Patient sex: F
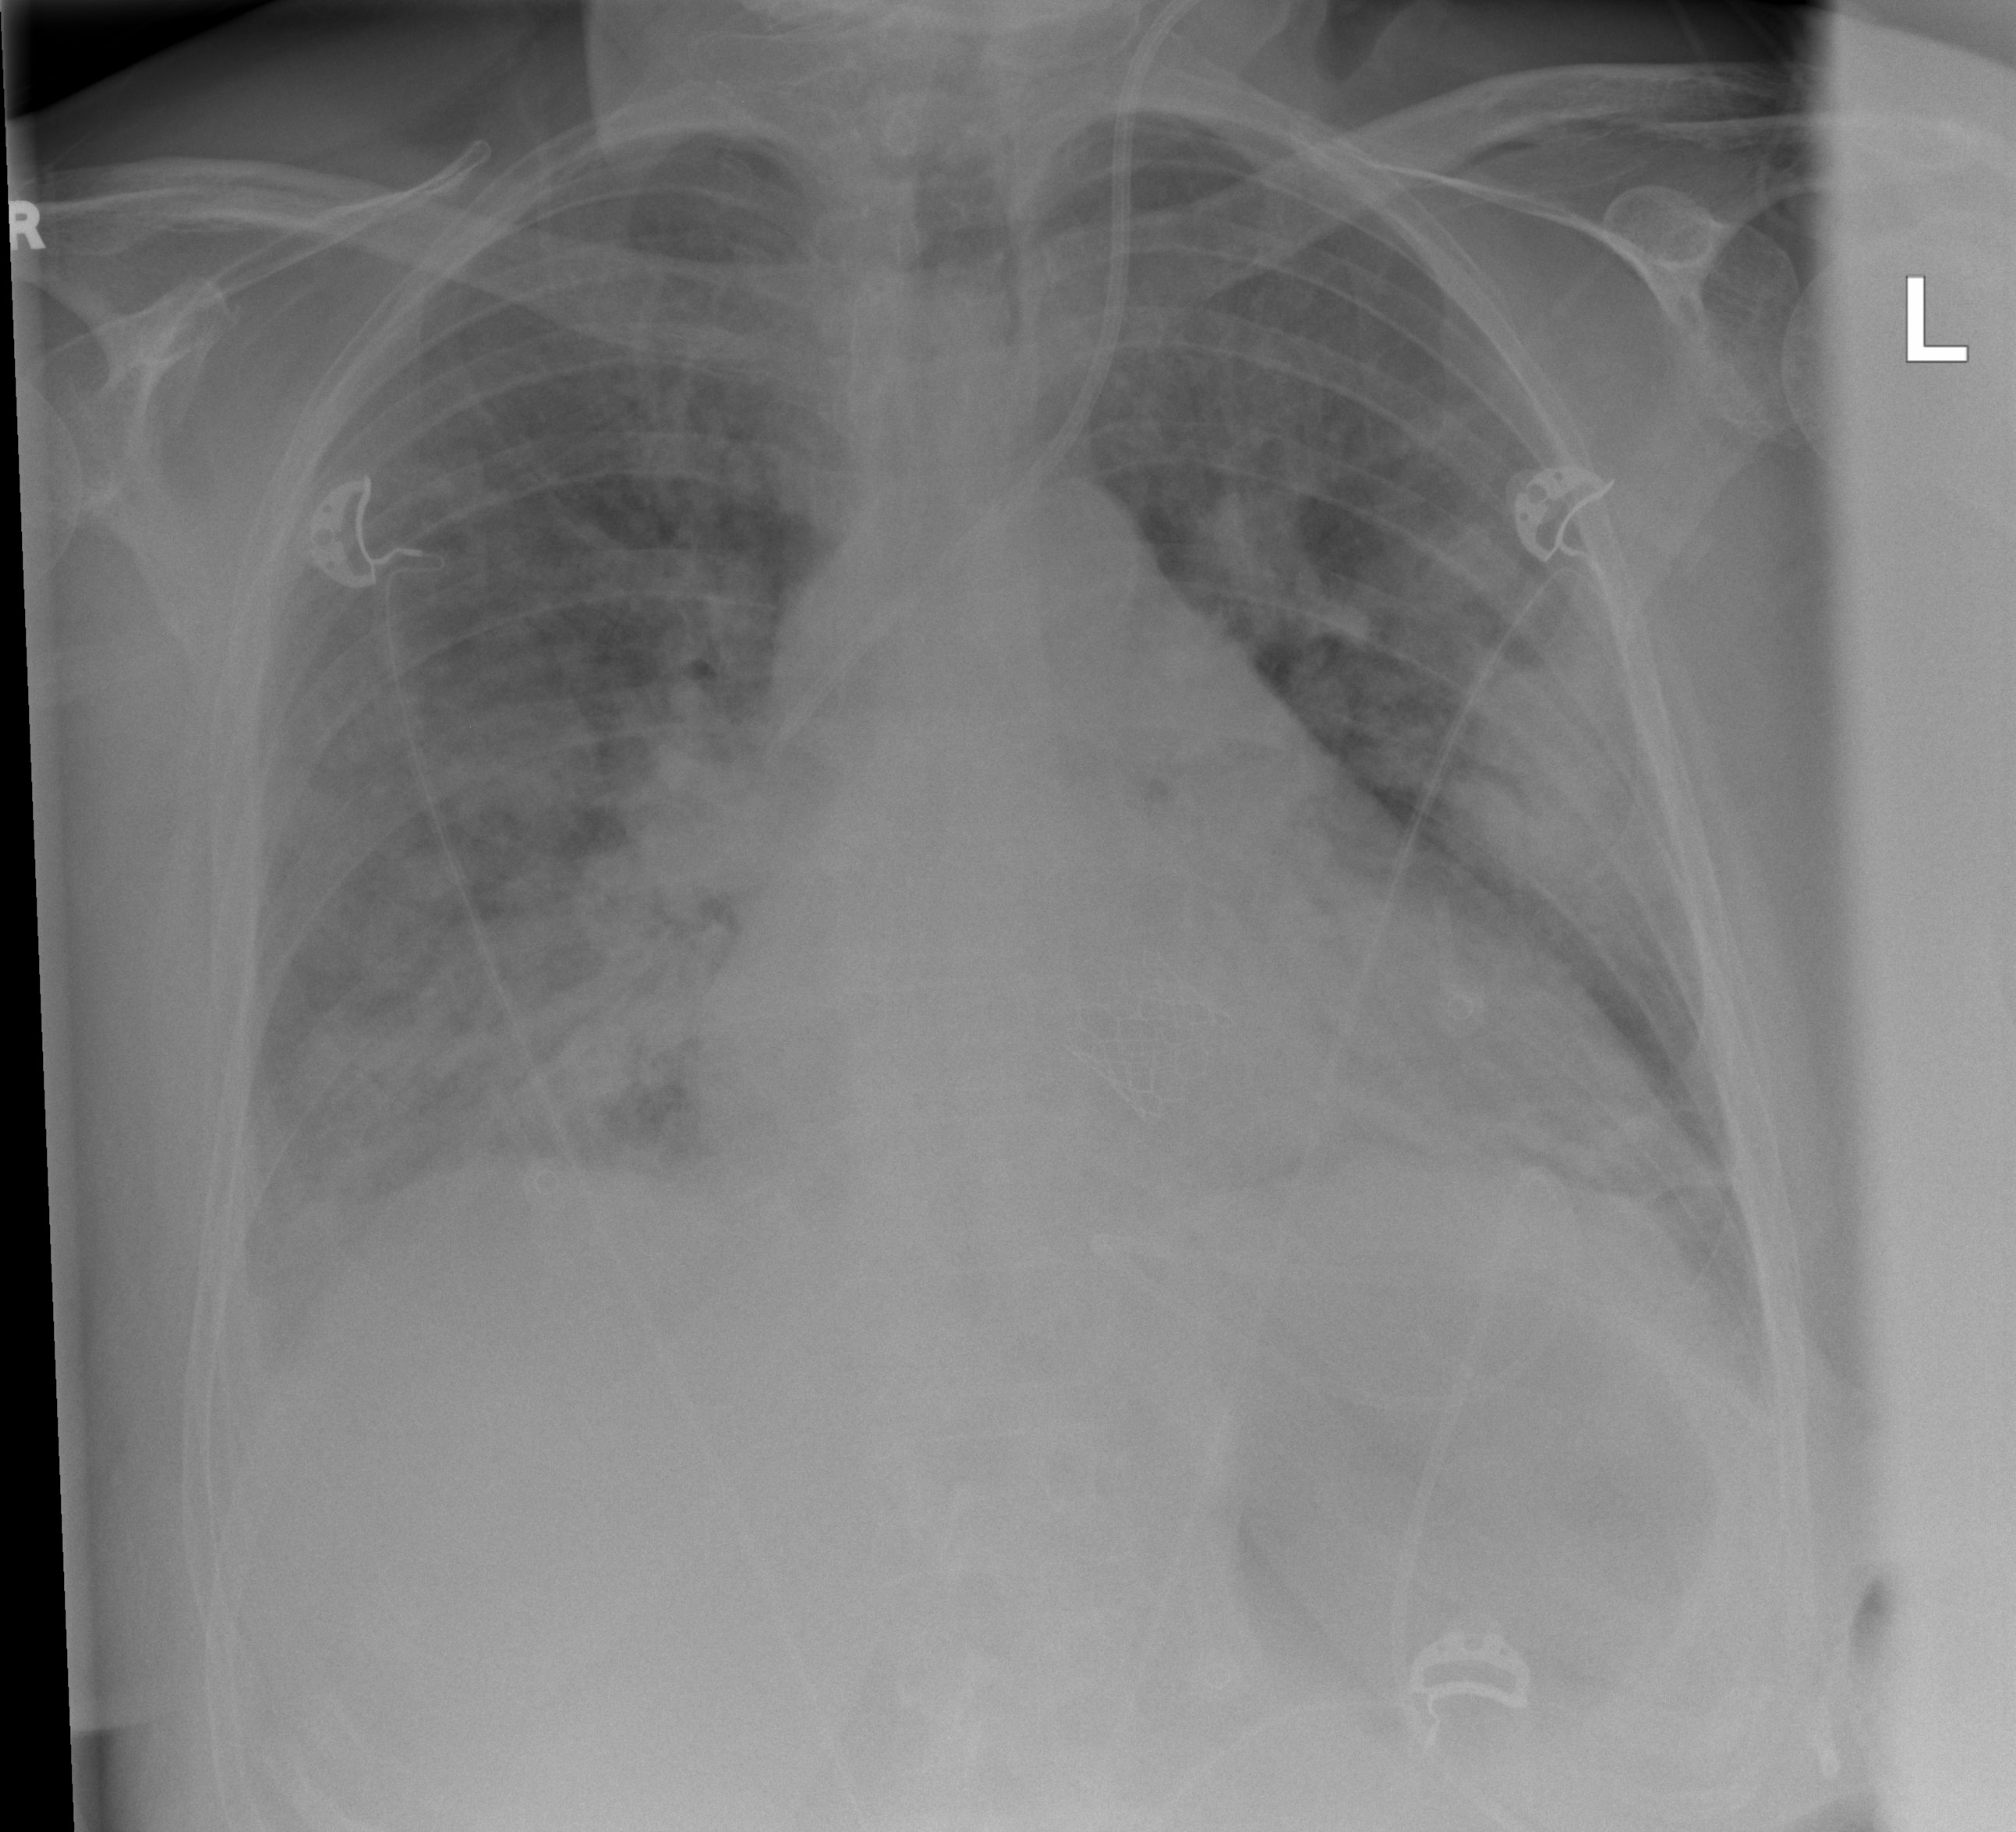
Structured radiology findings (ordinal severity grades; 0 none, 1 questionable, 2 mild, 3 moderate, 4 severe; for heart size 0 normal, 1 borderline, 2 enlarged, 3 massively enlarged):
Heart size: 3
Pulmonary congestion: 3
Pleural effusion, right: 2
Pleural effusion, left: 2
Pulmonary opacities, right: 3
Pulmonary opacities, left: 3
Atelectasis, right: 3
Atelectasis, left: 3